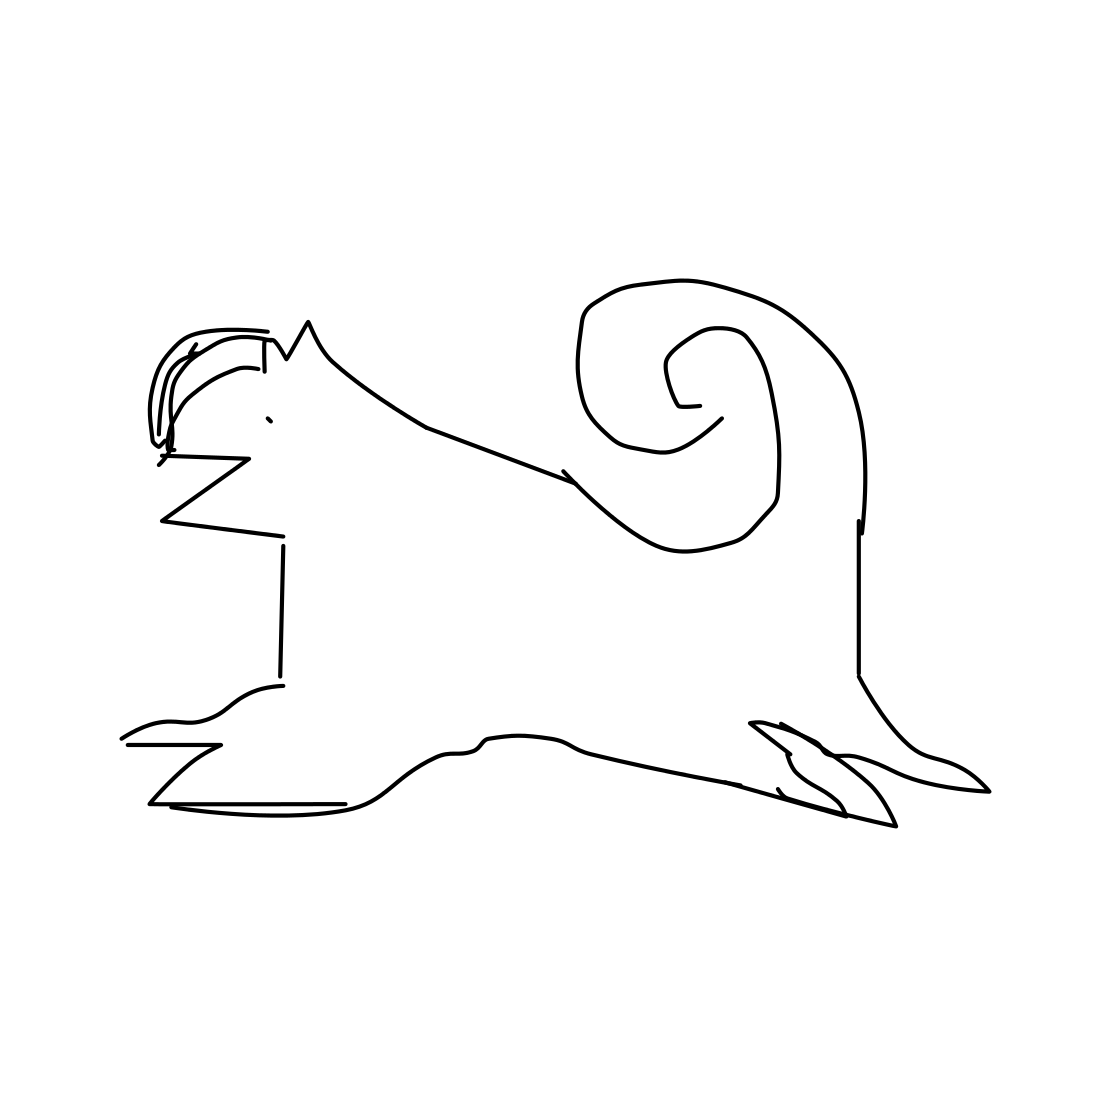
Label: dog